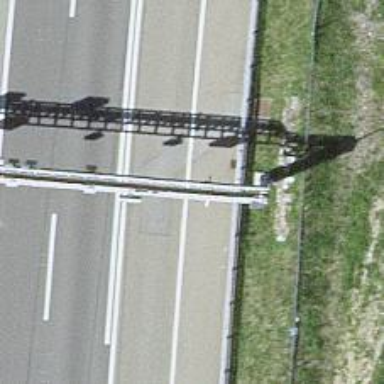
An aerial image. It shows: Gantry structure.